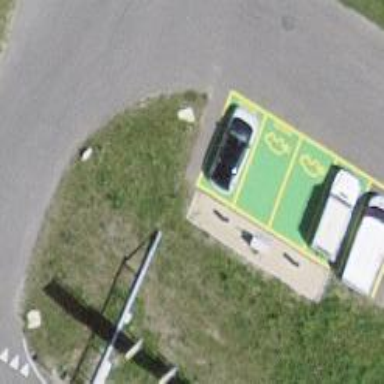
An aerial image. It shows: Charging station.